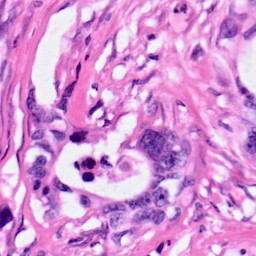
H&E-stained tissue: Pancreatic